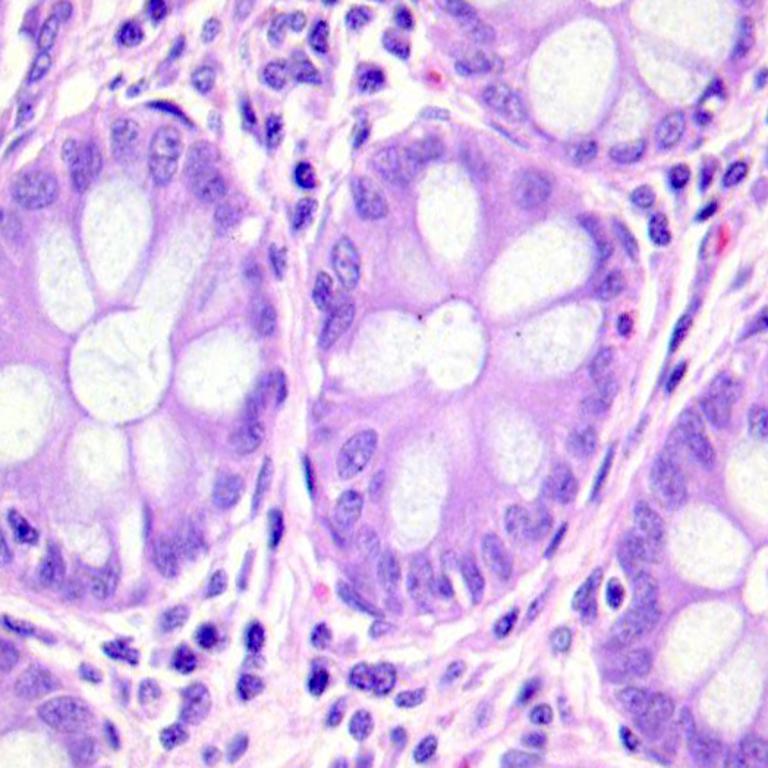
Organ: colon
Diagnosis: benign